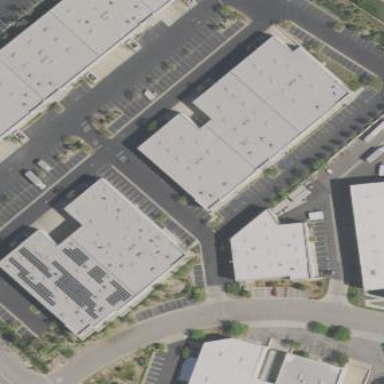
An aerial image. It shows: Warehouse building.